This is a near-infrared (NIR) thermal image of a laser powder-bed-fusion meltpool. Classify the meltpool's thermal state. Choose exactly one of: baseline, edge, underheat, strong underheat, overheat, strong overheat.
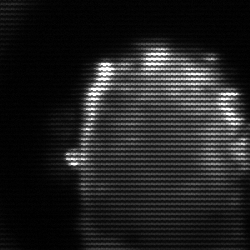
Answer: baseline